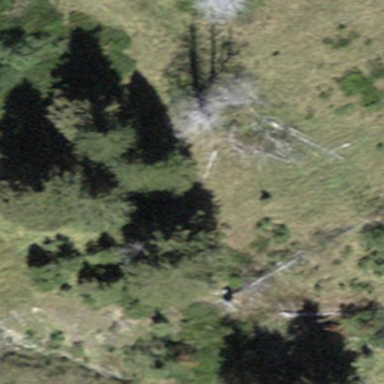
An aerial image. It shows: Forest area.